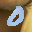
Label: 0